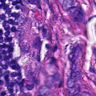
Metastatic tissue present: yes